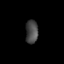
Tissue: prostate
Cell type: T cells
Senescence score: 0.8291
Nuclear area (px): 286
Mean DAPI intensity: 70.892